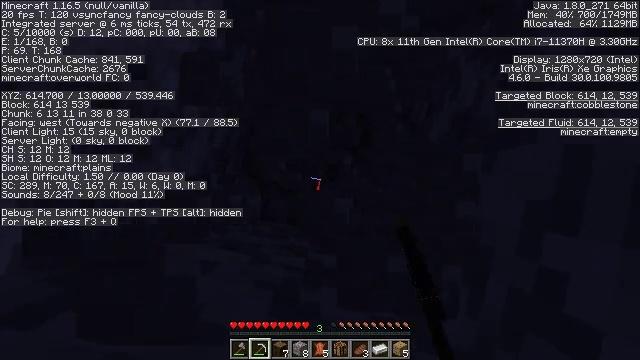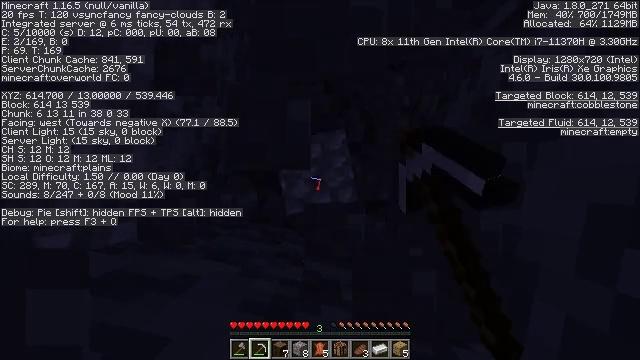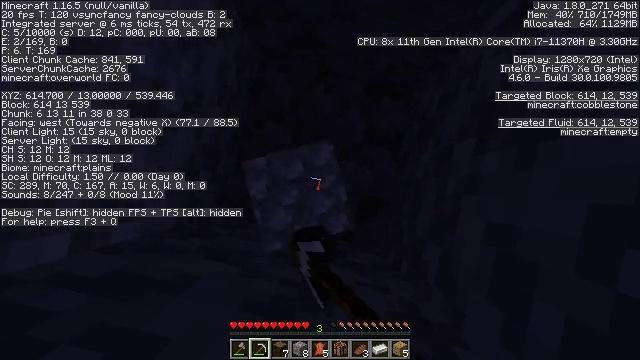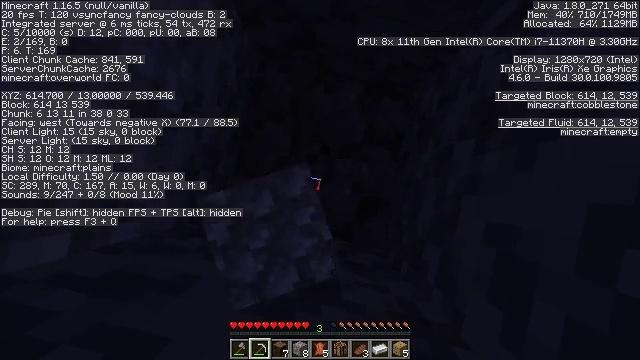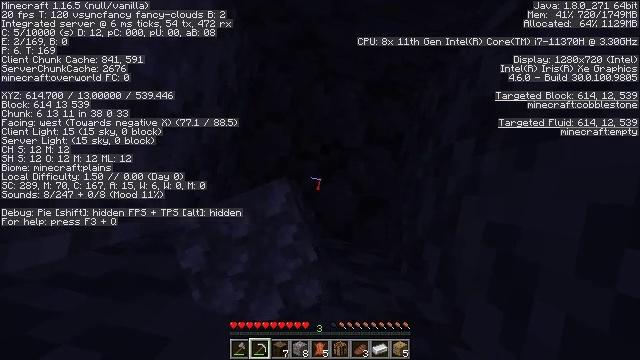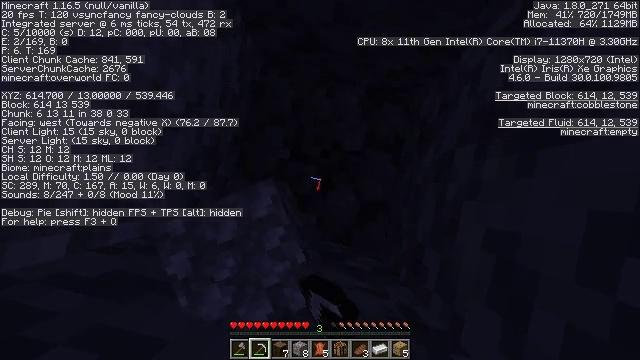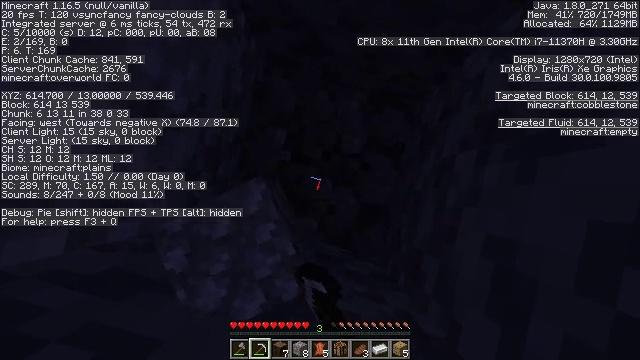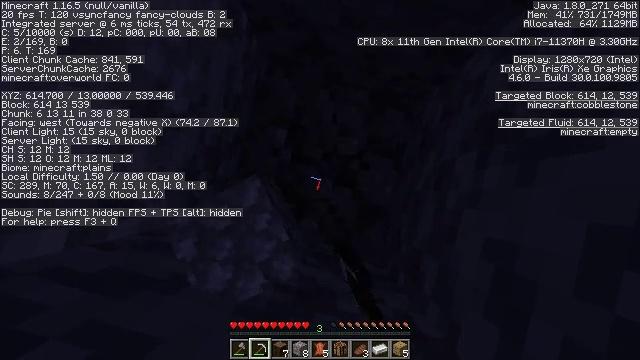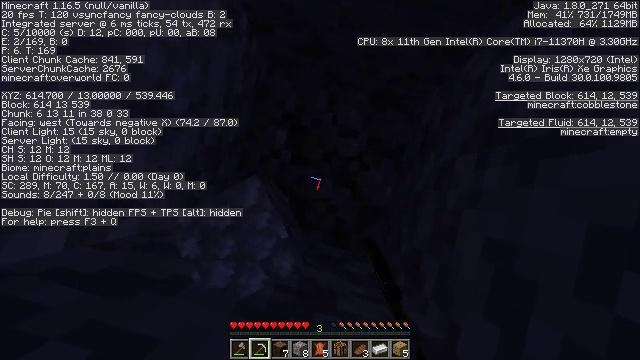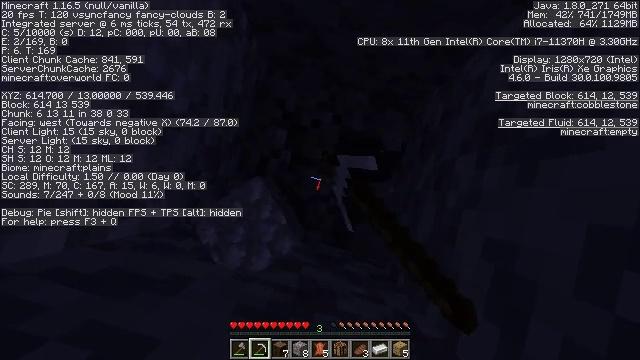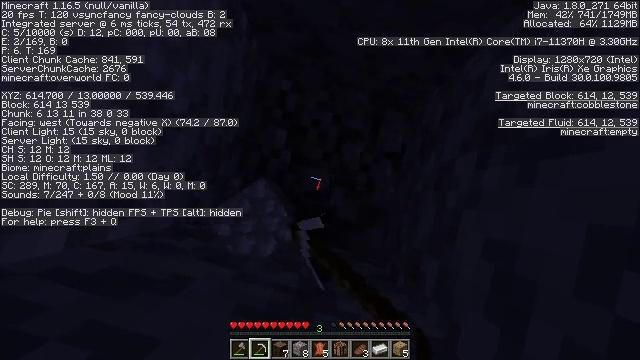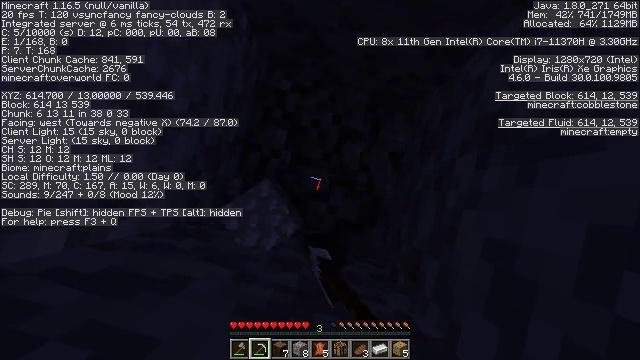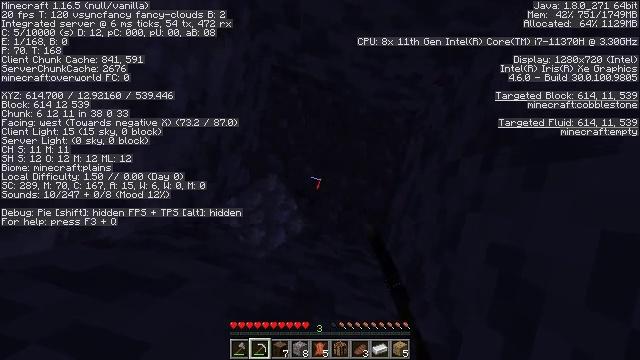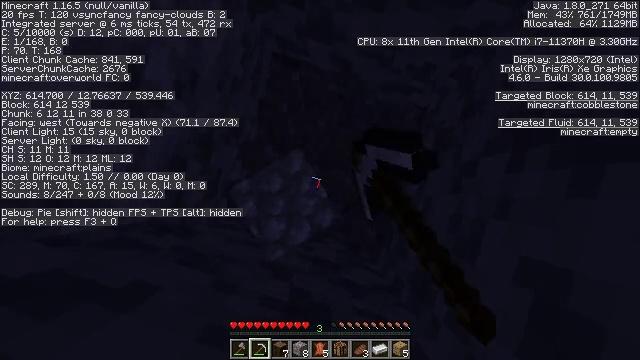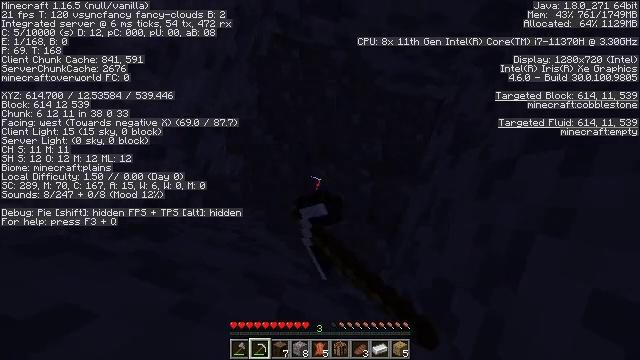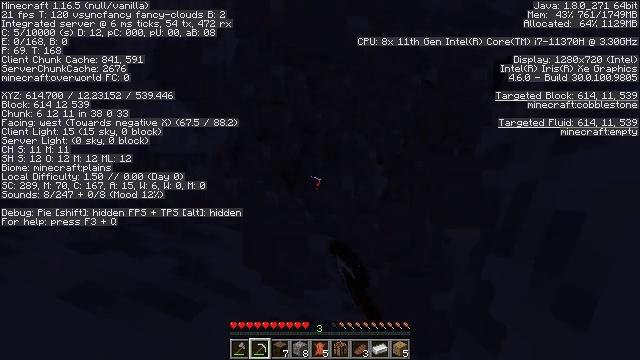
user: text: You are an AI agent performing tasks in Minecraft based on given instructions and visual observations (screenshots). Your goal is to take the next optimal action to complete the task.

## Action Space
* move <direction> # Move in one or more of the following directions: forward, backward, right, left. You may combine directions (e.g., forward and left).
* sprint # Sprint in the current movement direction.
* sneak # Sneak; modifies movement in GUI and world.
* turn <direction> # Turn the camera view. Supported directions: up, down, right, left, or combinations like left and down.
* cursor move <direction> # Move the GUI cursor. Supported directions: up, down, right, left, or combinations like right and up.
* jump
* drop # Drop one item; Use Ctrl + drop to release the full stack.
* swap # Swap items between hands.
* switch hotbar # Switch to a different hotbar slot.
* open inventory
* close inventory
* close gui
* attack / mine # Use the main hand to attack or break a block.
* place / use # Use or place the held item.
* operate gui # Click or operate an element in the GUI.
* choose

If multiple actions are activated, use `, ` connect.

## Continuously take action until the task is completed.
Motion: motion action
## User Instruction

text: Gather materials such as cobblestone.
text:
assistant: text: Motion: attack / mine
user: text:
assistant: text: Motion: attack / mine
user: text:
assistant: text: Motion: attack / mine
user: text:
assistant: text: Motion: attack / mine
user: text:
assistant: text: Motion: attack / mine
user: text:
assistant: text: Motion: turn left, attack / mine
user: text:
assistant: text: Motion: attack / mine
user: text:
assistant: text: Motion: attack / mine
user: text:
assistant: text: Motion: attack / mine
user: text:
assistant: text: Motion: attack / mine
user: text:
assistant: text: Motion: attack / mine
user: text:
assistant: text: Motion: turn left, attack / mine
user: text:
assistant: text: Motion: turn left, attack / mine
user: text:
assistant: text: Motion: turn left, attack / mine
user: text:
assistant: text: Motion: turn left, attack / mine
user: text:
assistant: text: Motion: turn left, attack / mine
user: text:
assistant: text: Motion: turn left and down, attack / mine
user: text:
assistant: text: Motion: attack / mine
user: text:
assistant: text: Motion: attack / mine
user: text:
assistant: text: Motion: attack / mine
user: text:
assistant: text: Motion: turn left, attack / mine
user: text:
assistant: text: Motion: attack / mine
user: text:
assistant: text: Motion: turn left, attack / mine
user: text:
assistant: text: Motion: turn left, attack / mine
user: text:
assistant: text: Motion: attack / mine
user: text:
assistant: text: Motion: attack / mine
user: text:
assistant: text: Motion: attack / mine
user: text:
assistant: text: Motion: turn right, attack / mine
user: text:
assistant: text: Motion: turn right, attack / mine
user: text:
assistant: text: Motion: turn right and up, attack / mine